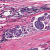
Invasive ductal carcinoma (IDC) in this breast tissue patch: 0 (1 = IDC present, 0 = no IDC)